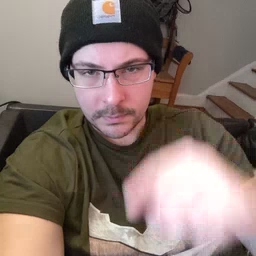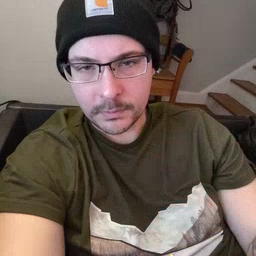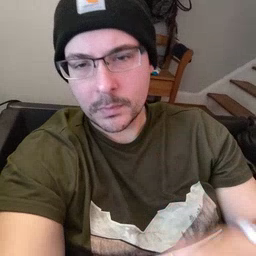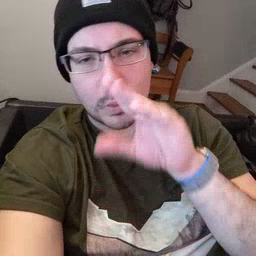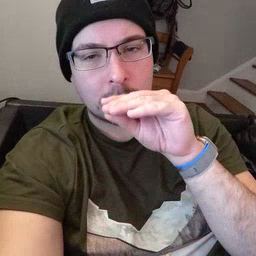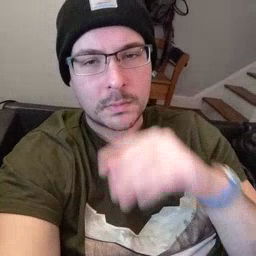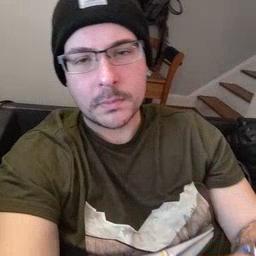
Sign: goose